Question: I was editing some data and when I checked the json file it's showing some blue chars like "<202b>202>" and "b>". I can see them through the vim but I can not change them or even find them.
When I print the texts in python, also python doesn't see them and just printing the normal texts. Are those chars important? How can I get rid of them? Thank you.
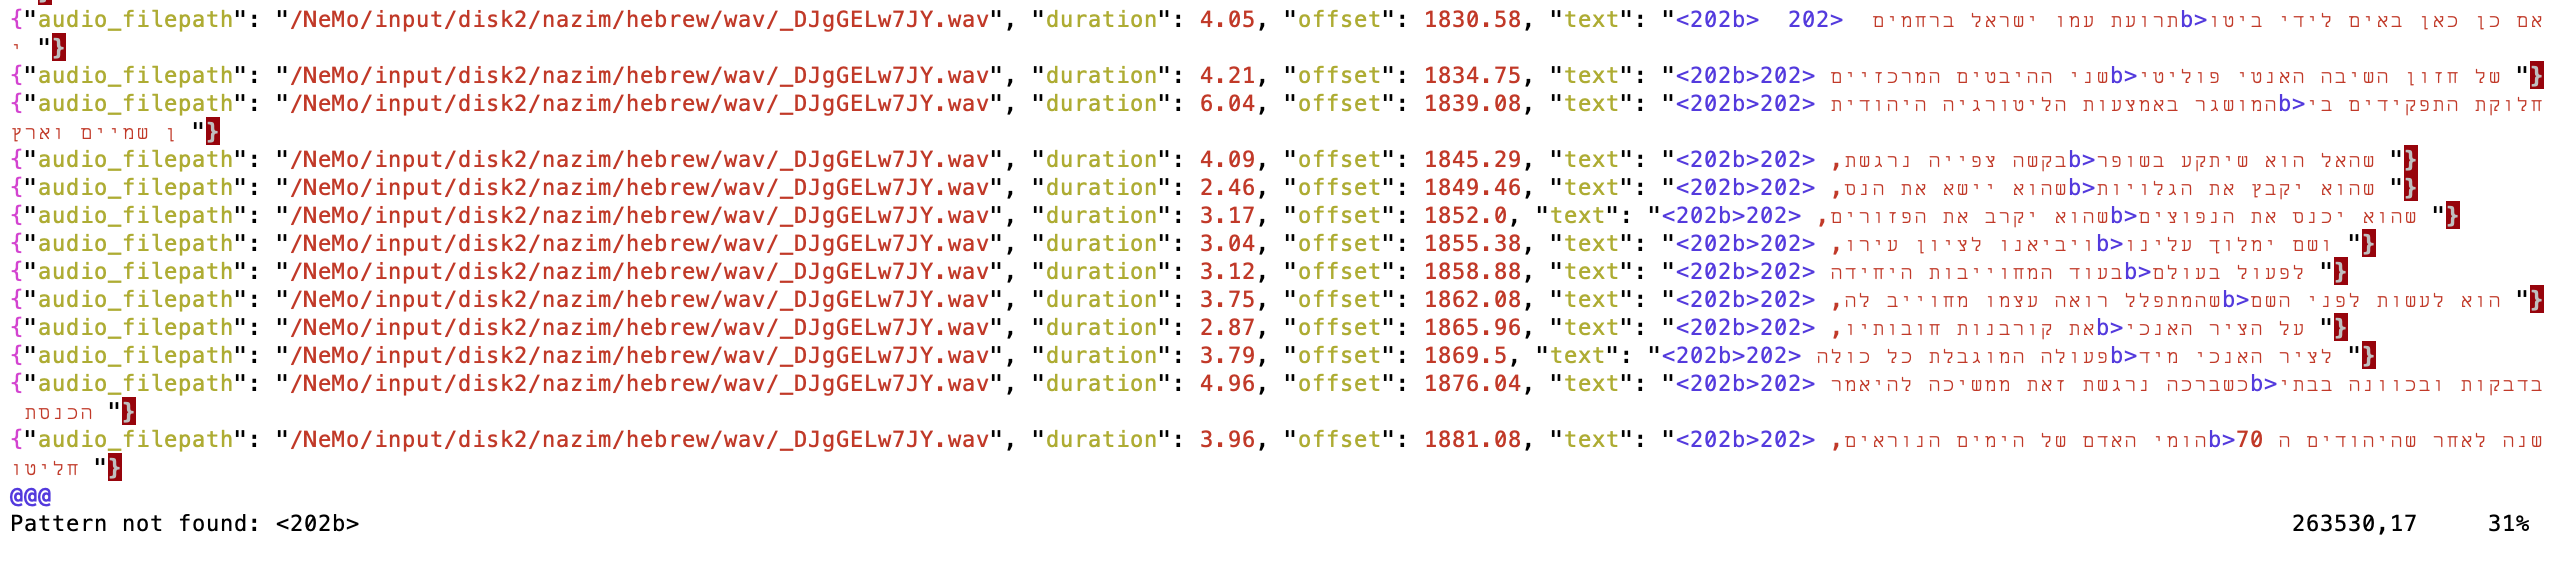
Answer: '<202b>' is how Vim represents the character <URL>, the presence of which kind of makes sense because your data appears to be a mix of left-to-right and right-to-left scripts.
You can't search it with '/<202b>' because the characters '<202b>' are not actually in the text, it is just how Vim displays the character 'U+202B' when it encounters it.
You can:
- '<C-v>u202b'':help i_ctrl-v_digit'- '/\%u202b'':help /\%u'
<URL>
As for getting rid of them... it depends on whether they are here accidentally or purposely.